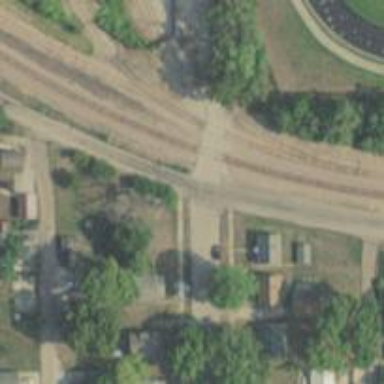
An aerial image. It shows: Railway level crossing.